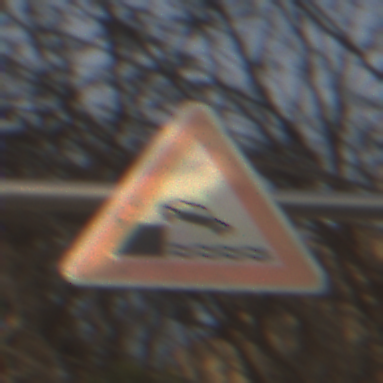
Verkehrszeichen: Ufer
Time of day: SunriseSunset
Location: Outdoor (Nature)
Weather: PartlyCloudy
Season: NotSpecified
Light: Natural